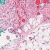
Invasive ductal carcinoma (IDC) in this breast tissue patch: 0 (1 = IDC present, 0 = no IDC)